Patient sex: F
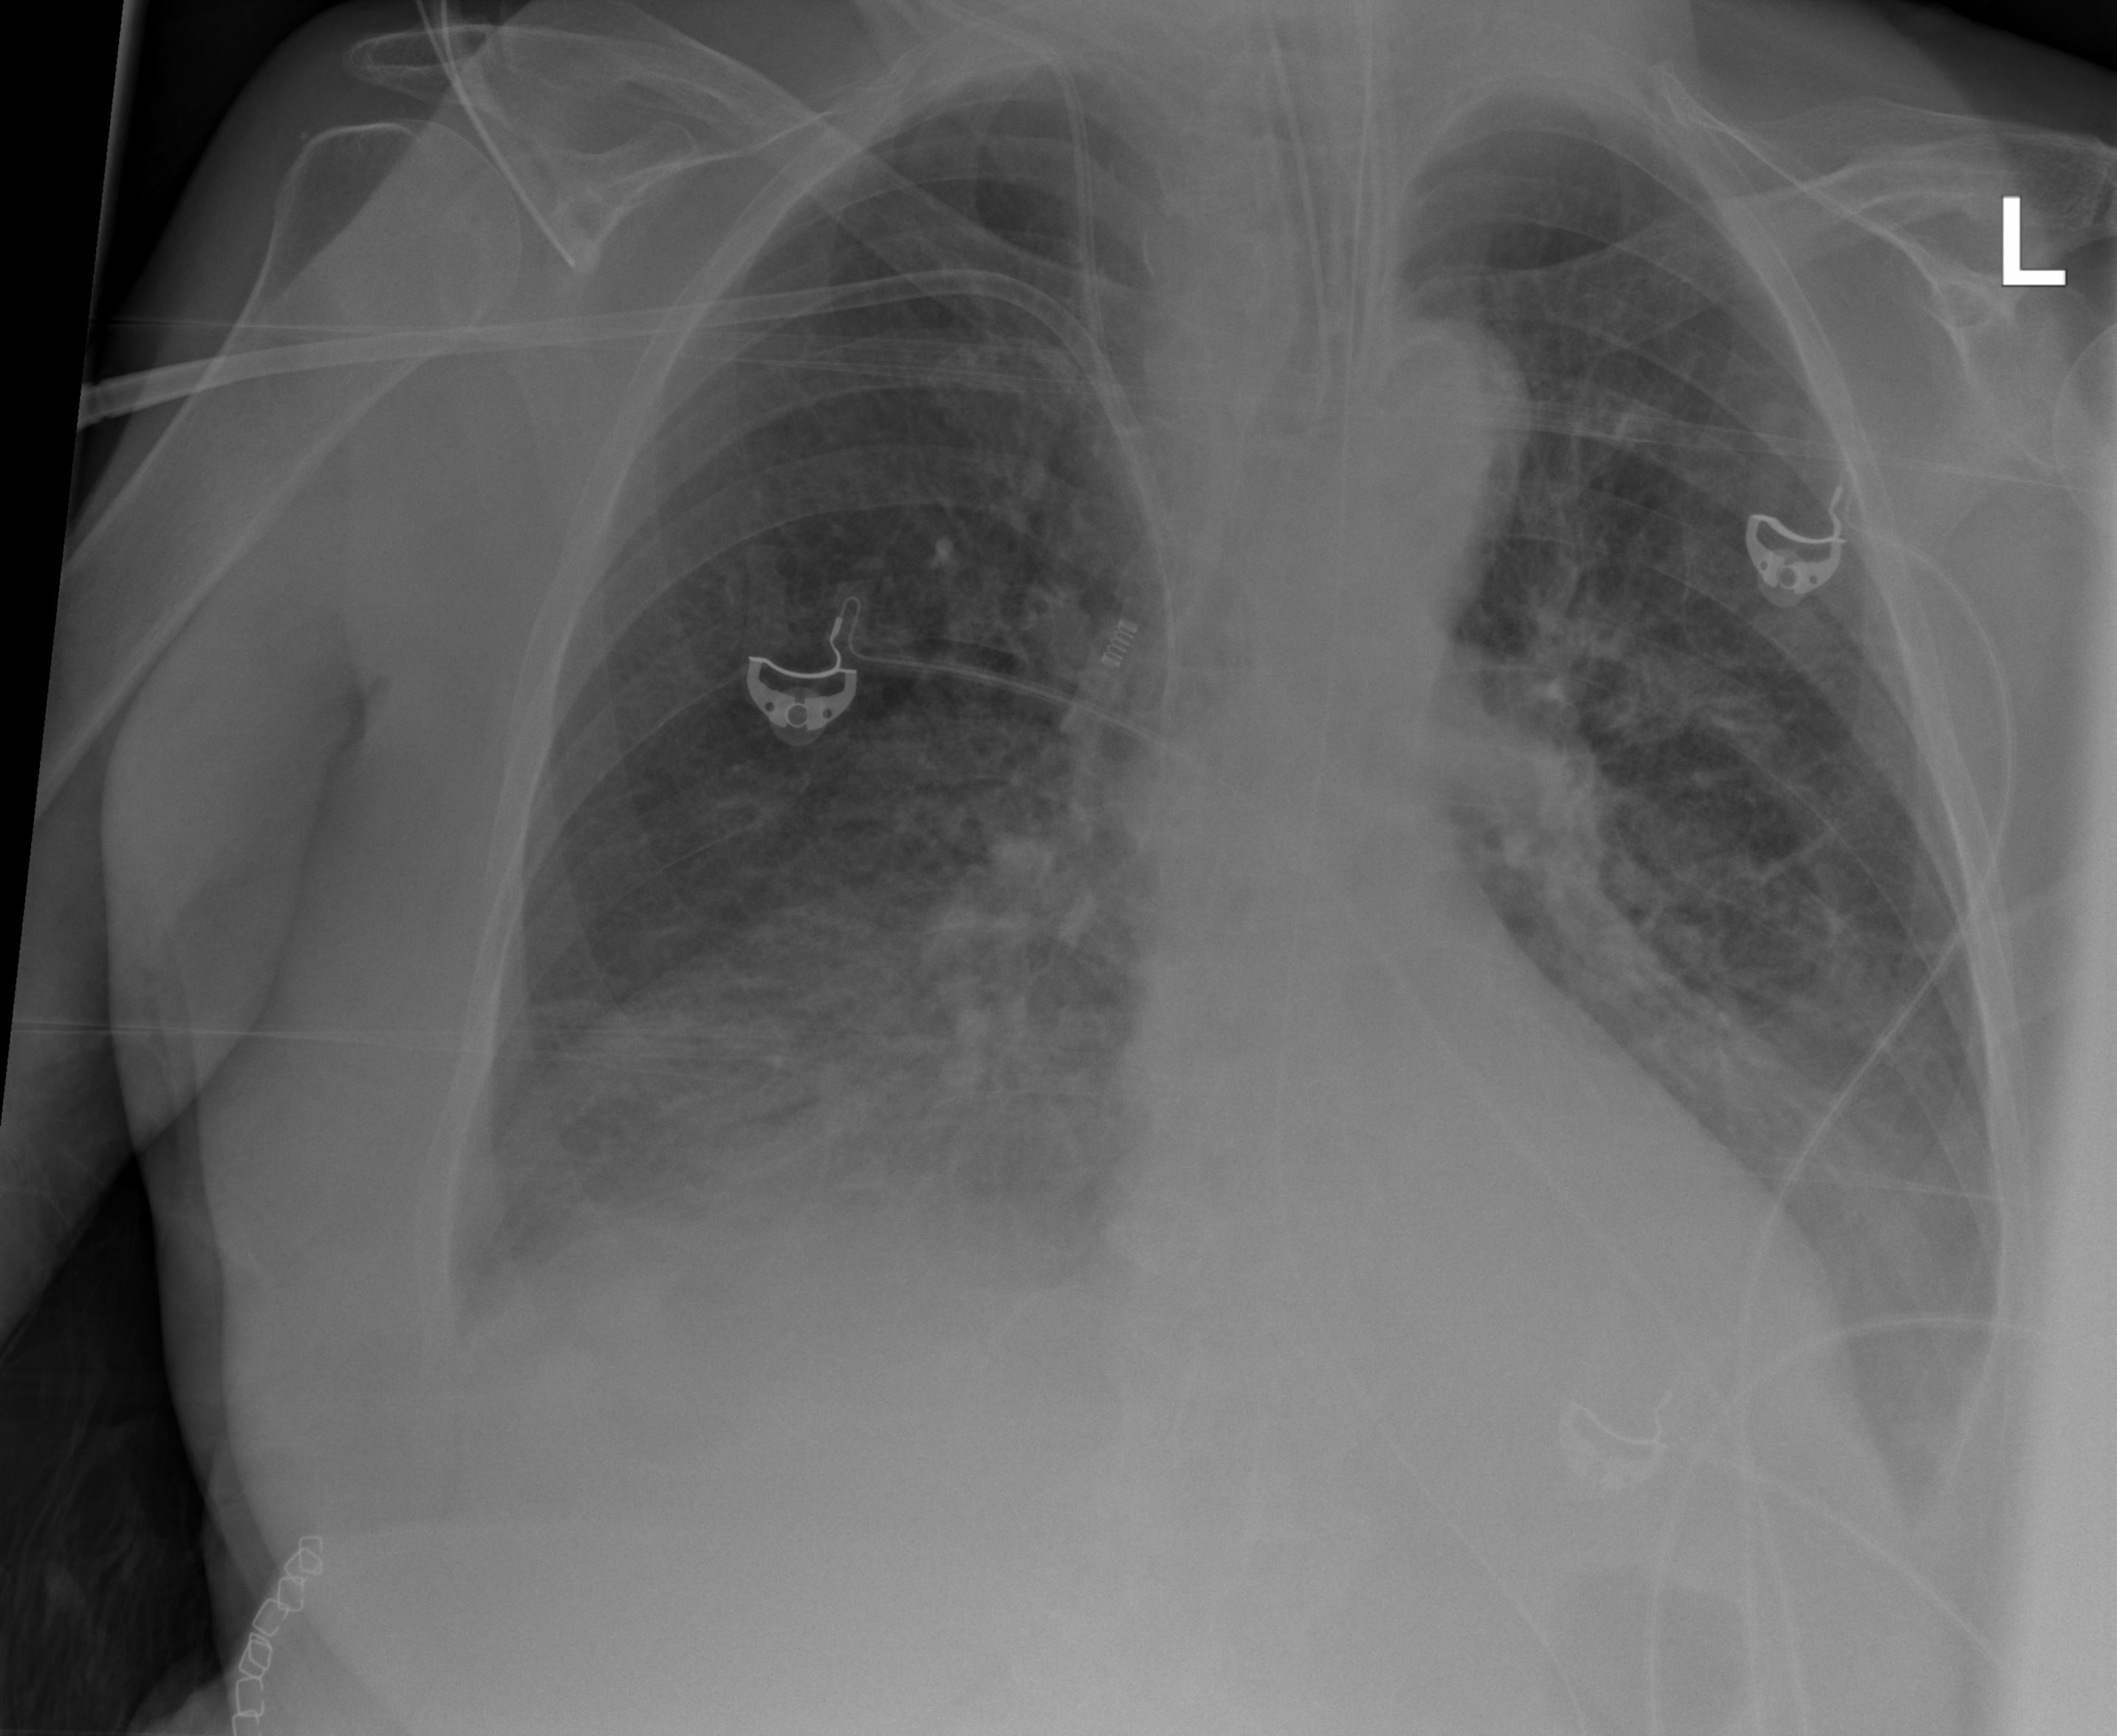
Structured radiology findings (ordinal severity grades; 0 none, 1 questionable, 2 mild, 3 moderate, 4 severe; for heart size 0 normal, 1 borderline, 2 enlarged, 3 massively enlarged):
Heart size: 0
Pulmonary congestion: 0
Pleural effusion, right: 3
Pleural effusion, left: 3
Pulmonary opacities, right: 2
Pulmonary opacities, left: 2
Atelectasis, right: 2
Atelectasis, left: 2